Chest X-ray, AP view. Patient: 55 years old, sex F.
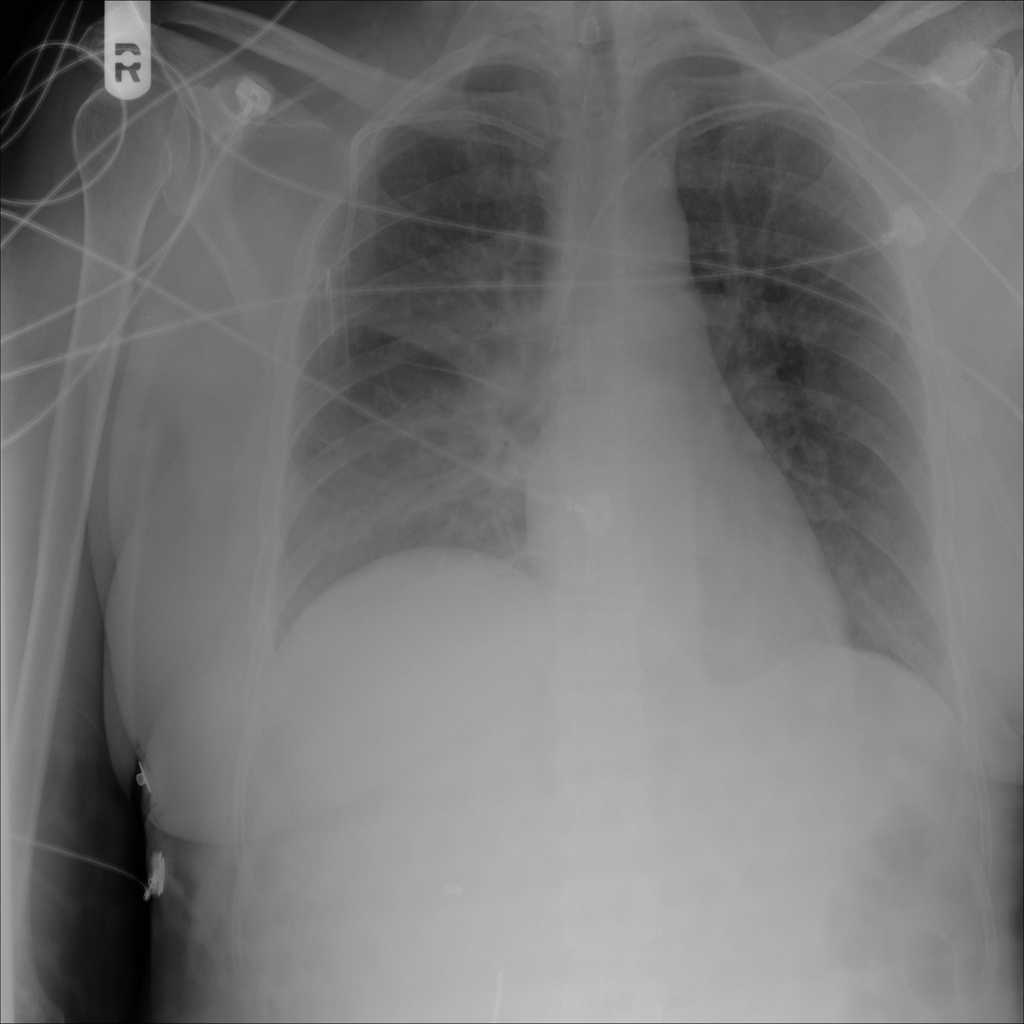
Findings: Infiltration